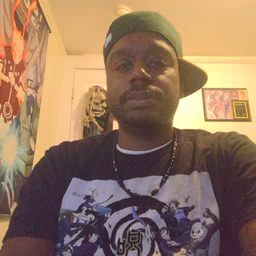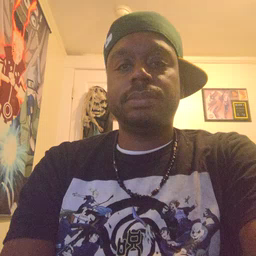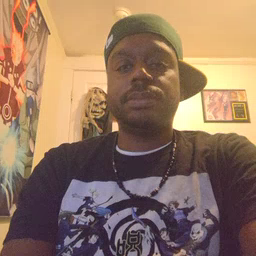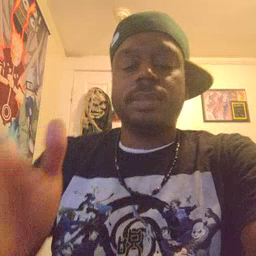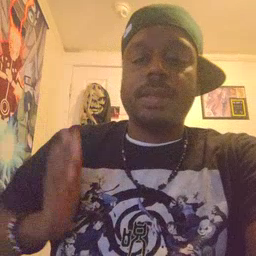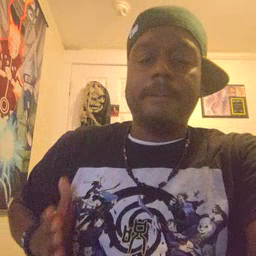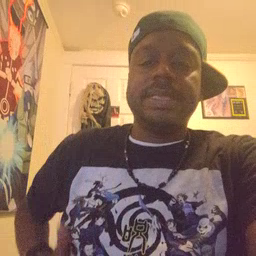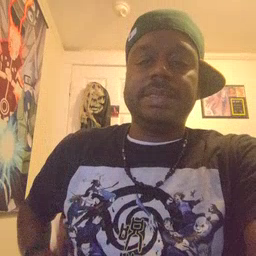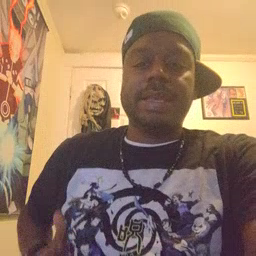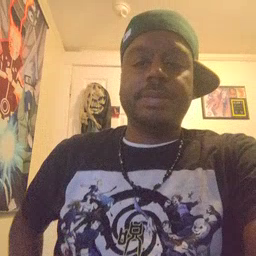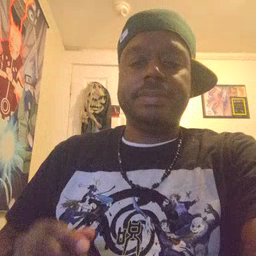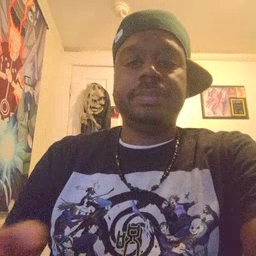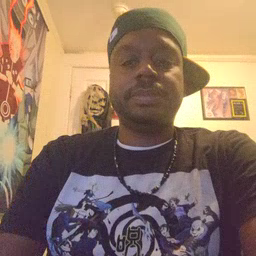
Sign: beside